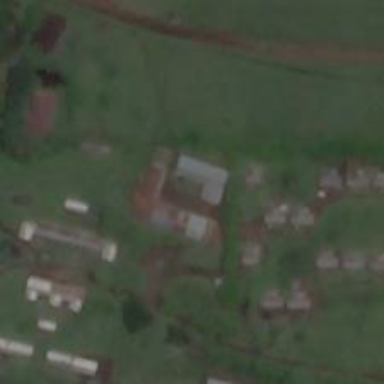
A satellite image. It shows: School.